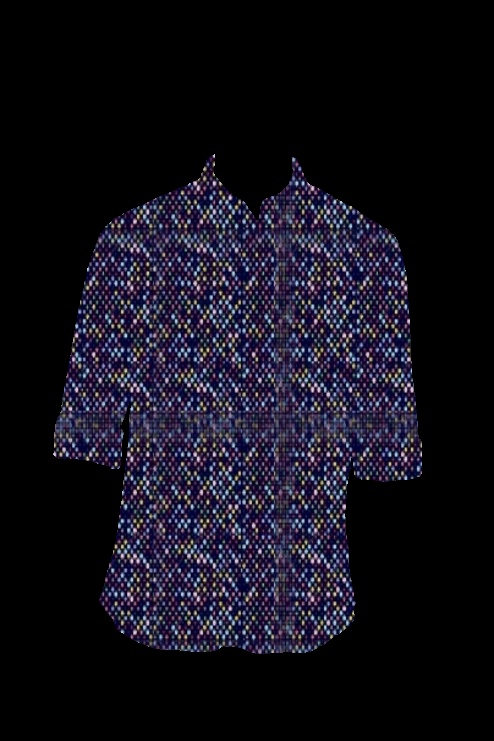
blue multi dot print tee